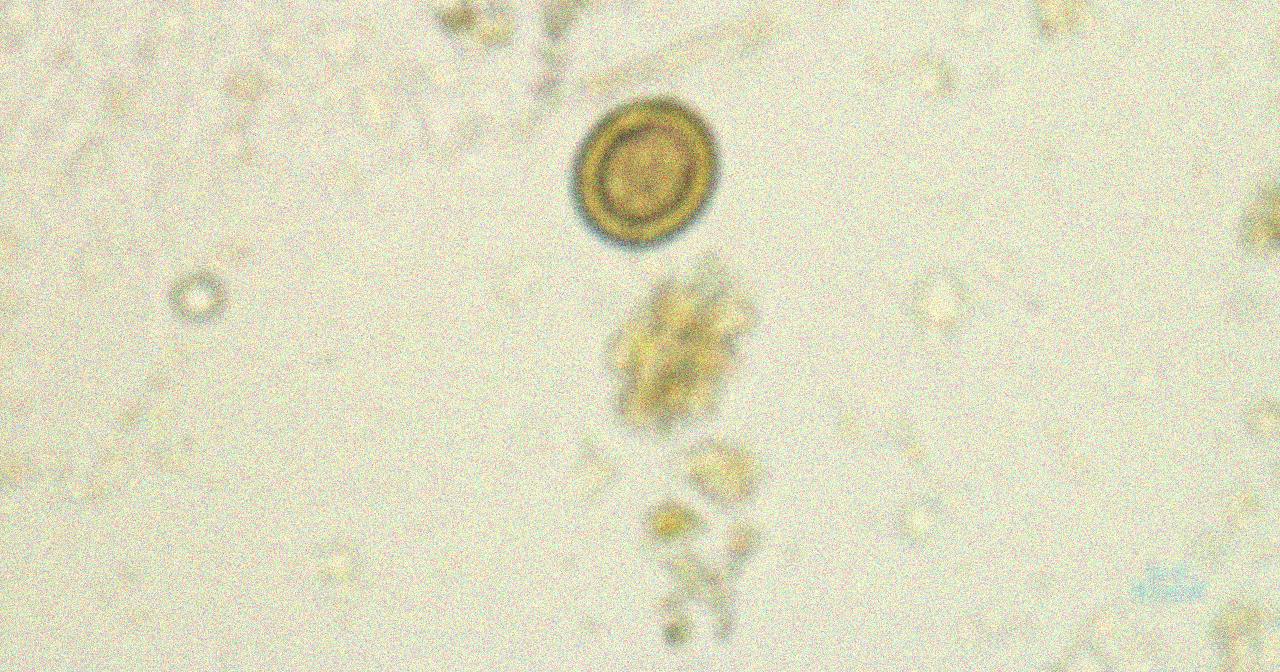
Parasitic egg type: Taenia spp. egg